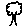
Label: tree